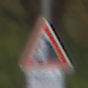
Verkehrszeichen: SteinschlagRechts
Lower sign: LaengeEinerStrecke1
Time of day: Midday
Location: Outdoor (Nature)
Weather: Overcast
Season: Autumn
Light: Natural